Question: I've created a map by overlaying polygons using spplot and with the alpha value of the fill set to 10/255 so that areas with more polygons overlapping have a more saturated color. The polygons are set to two different colors (blue and red) based on a binary variable in the attribute table. Thus, while the color saturation depends on the number of polygons overlapping, the depends on the ratio of the blue and red classes of polygons.
There is, of course, no easy built-in legend for this so I need to create one from scratch. There is a nice solution to this in base graphics found <URL> and I did my best to give some solutions, but couldn't really come up with a solid answer. Now I need to do the same for myself, but I specifically would like to use R and also use 'grid' graphics.
This is the ggplot hack I came up with
'''
Variable_A <- 100 # max of variable
Variable_B <- 100
x <- melt(outer(1:Variable_A, 1:Variable_B)) # set up the data frame to plot from
p <- ggplot(x) + theme_classic() + scale_alpha(range=c(0,0.5), guide="none") +
geom_tile(aes(x=Var1, y=Var2, fill="Variable_A", col.regions="red", alpha=Var1)) +
geom_tile(aes(x=Var1, y=Var2, fill="Variable_B", col.regions="blue", alpha=Var2)) +
scale_x_continuous(limits = c(0, Variable_A), expand = c(0, 0)) +
scale_y_continuous(limits = c(0, Variable_B), expand = c(0, 0)) +
xlab("Variable_A") + ylab("Variable_B") +
guides(fill=FALSE)
p
'''
Which gives this:

This doesn't work for my purposes for two reasons. 1) Because the alpha value varies, the second color plotted (blue in this case) overwhelms the first one as the alpha values get higher. The correct legend should have blue and red mixed evenly along the 1:1 diagonal. In addition, the colors don't really properly correspond to the map colors. 2) I don't know how to overlay a 'ggplot' object on the 'lattice' map created with 'spplot'. I tried to create a grob using 'ggplotGrob(p)', but still couldn't figure out how to add the grob to the 'spplot' map.
The ideal solution would be to create a similar figure using 'lattice' graphics. I think that using tiles is probably the right solution, but what would be best is to have the alpha values stay constant and vary the number of tiles plotted going from left to right (for red) and bottom to top (for blue). Thus, the colors and saturation should properly match the map (I think...).
Any help is much appreciated!
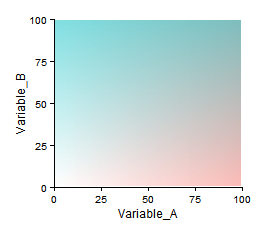
Answer: How about mapping the angle to color, and alpha to the sum of the two variables -- does this do what you want?
'''
d <- expand.grid(x=1:100, y=1:100)
ggplot(d, aes(x, y, fill=atan(y/x), alpha=x+y)) +
geom_tile() +
scale_fill_gradient(high="red", low="blue")+
theme(legend.position="none", panel.background=element_blank())
'''